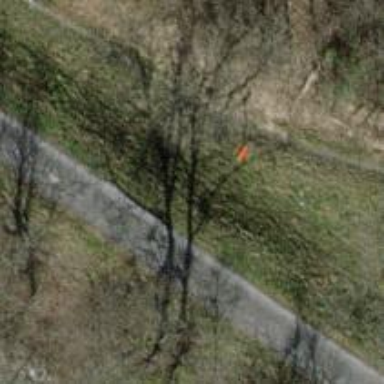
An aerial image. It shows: Pole with roofed pipeline marker.